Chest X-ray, PA view. Patient: 19 years old, sex F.
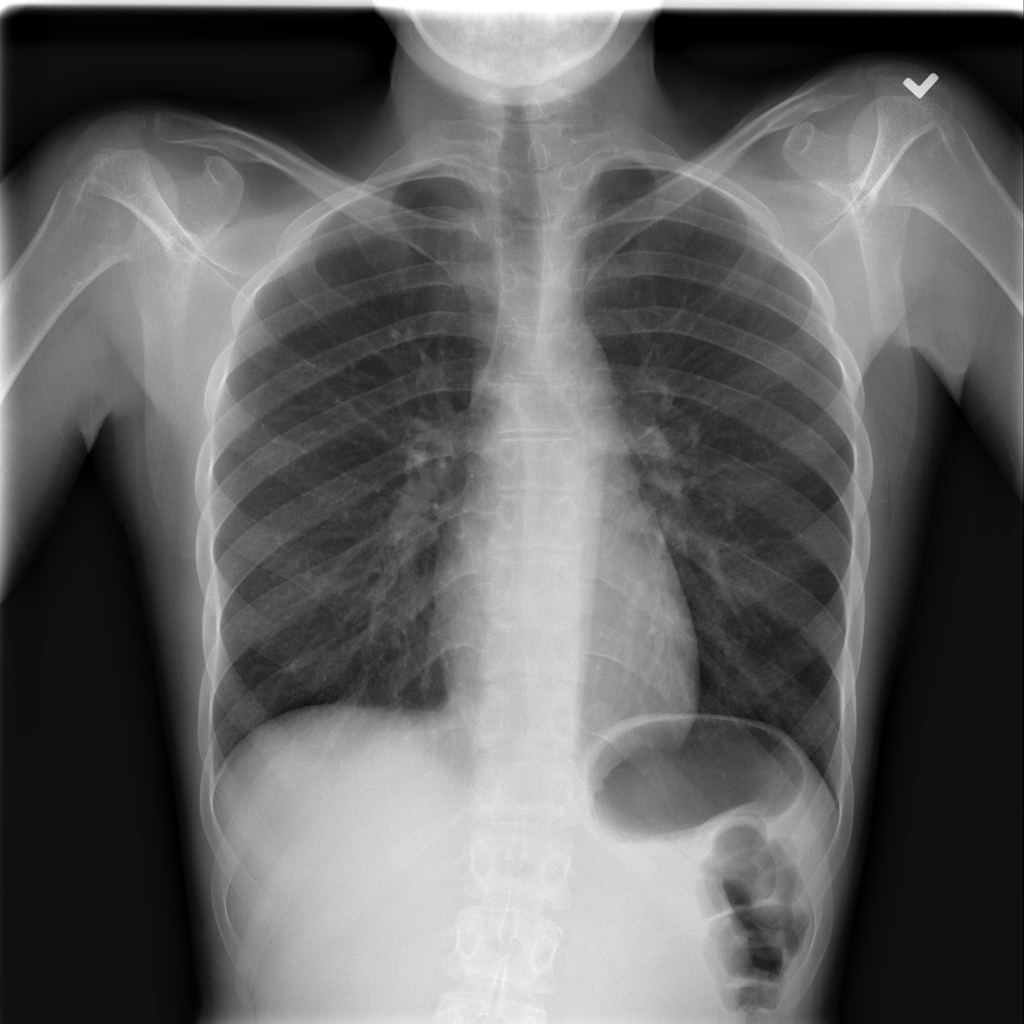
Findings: No Finding